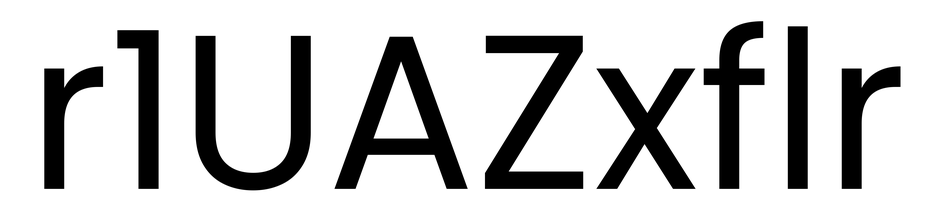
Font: Poppins-Regular